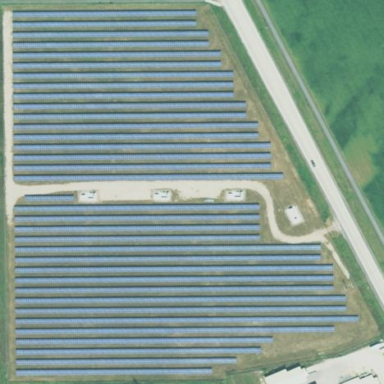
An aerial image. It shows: Solar photovoltaic power plant surrounded by fence.